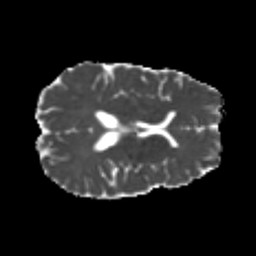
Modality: MD
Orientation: axial
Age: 24
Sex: male
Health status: healthy
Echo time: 0.074 s